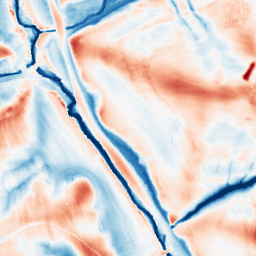
Category: edge_preserving
Decomposition family: guided
Decomposition parameters: radius: 16
eps: 0.001
Upsampling method: quartic
Upsampling parameters: scale: 2
Upsampling scale: 2